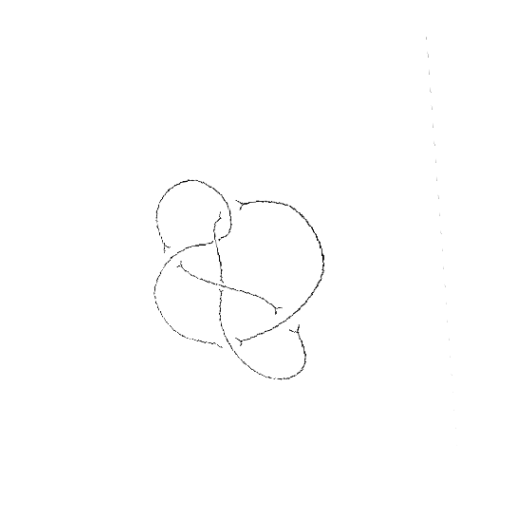
Crossing number: 6